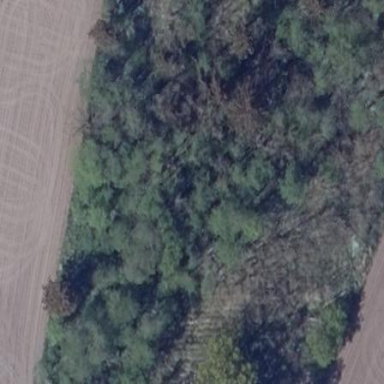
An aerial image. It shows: Forest area.